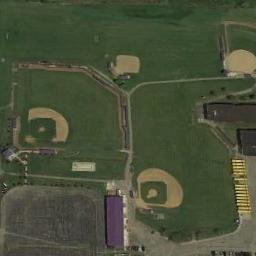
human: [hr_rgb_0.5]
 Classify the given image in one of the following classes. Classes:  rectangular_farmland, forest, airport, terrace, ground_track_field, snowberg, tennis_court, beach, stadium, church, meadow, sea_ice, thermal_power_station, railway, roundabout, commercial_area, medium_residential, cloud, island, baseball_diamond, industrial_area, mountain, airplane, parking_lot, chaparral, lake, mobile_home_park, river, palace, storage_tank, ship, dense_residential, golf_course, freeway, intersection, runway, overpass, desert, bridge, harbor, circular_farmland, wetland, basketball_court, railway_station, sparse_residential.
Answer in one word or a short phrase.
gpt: baseball_diamond